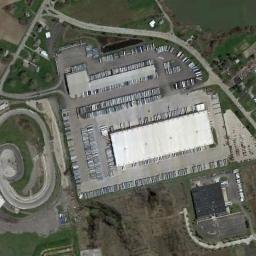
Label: industrial_area